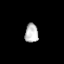
Tissue: lung
Cell type: Others
Senescence score: 0.1881
Nuclear area (px): 248
Mean DAPI intensity: 187.258